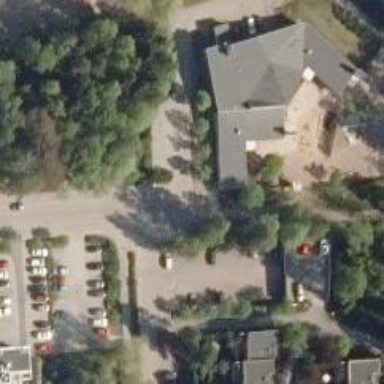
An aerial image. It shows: Kindergarten building.